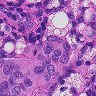
Metastatic tissue present: yes